Question: I have been working on a 'ListView' that allows me to display individual custom list objects, as well as group objects which contain the aforementioned individual list objects. At first I started by using an 'ExpandableListView', but I didn't like the way that it looked. Instead, I decided to use a 'Dialog' with a custom layout in order to display the children of a group object within my 'ListView', as shown below:

Here is the layout for my 'Dialog':
'''
<?xml version="1.0" encoding="utf-8"?>
<LinearLayout xmlns:android="http://schemas.android.com/apk/res/android"
android:layout_width="fill_parent"
android:layout_height="fill_parent"
android:orientation="vertical" >
<ListView
android:id="@+id/helmet_listview"
android:layout_width="fill_parent"
android:layout_height="fill_parent"
android:paddingTop="5dp"
android:cacheColorHint="@android:color/transparent"
android:choiceMode="multipleChoice"
android:layout_weight="1"
android:isScrollContainer="false">
</ListView>
<LinearLayout
android:id="@+id/btnHolderLL"
android:layout_width="match_parent"
android:layout_height="wrap_content"
android:orientation="horizontal" >
<Button
android:id="@+id/dismiss_button"
android:layout_width="0dp"
android:layout_height="wrap_content"
android:layout_weight="1"
android:paddingRight="1dp"
android:paddingLeft="1dp"
android:textColor="#FFFFFF"
android:background="@drawable/button_selector"
android:text="Dismiss"
android:clickable="true" />
</LinearLayout>
</LinearLayout>
'''
They layout is basically just a copy of the layout used for the main 'Activity' that contains the 'Listview', but while said 'Activity' contains the action bar, the 'Dialog' does not. So my question is, how do I go about adding a simple action bar with a title, as shown in the main 'Activity', to my 'Dialog'. As a side note, I also noticed that the 'ListView' in my 'Dialog' doesn't have any dividers. This is not as important as the action bar, but some insight into this would be appreciated as well.
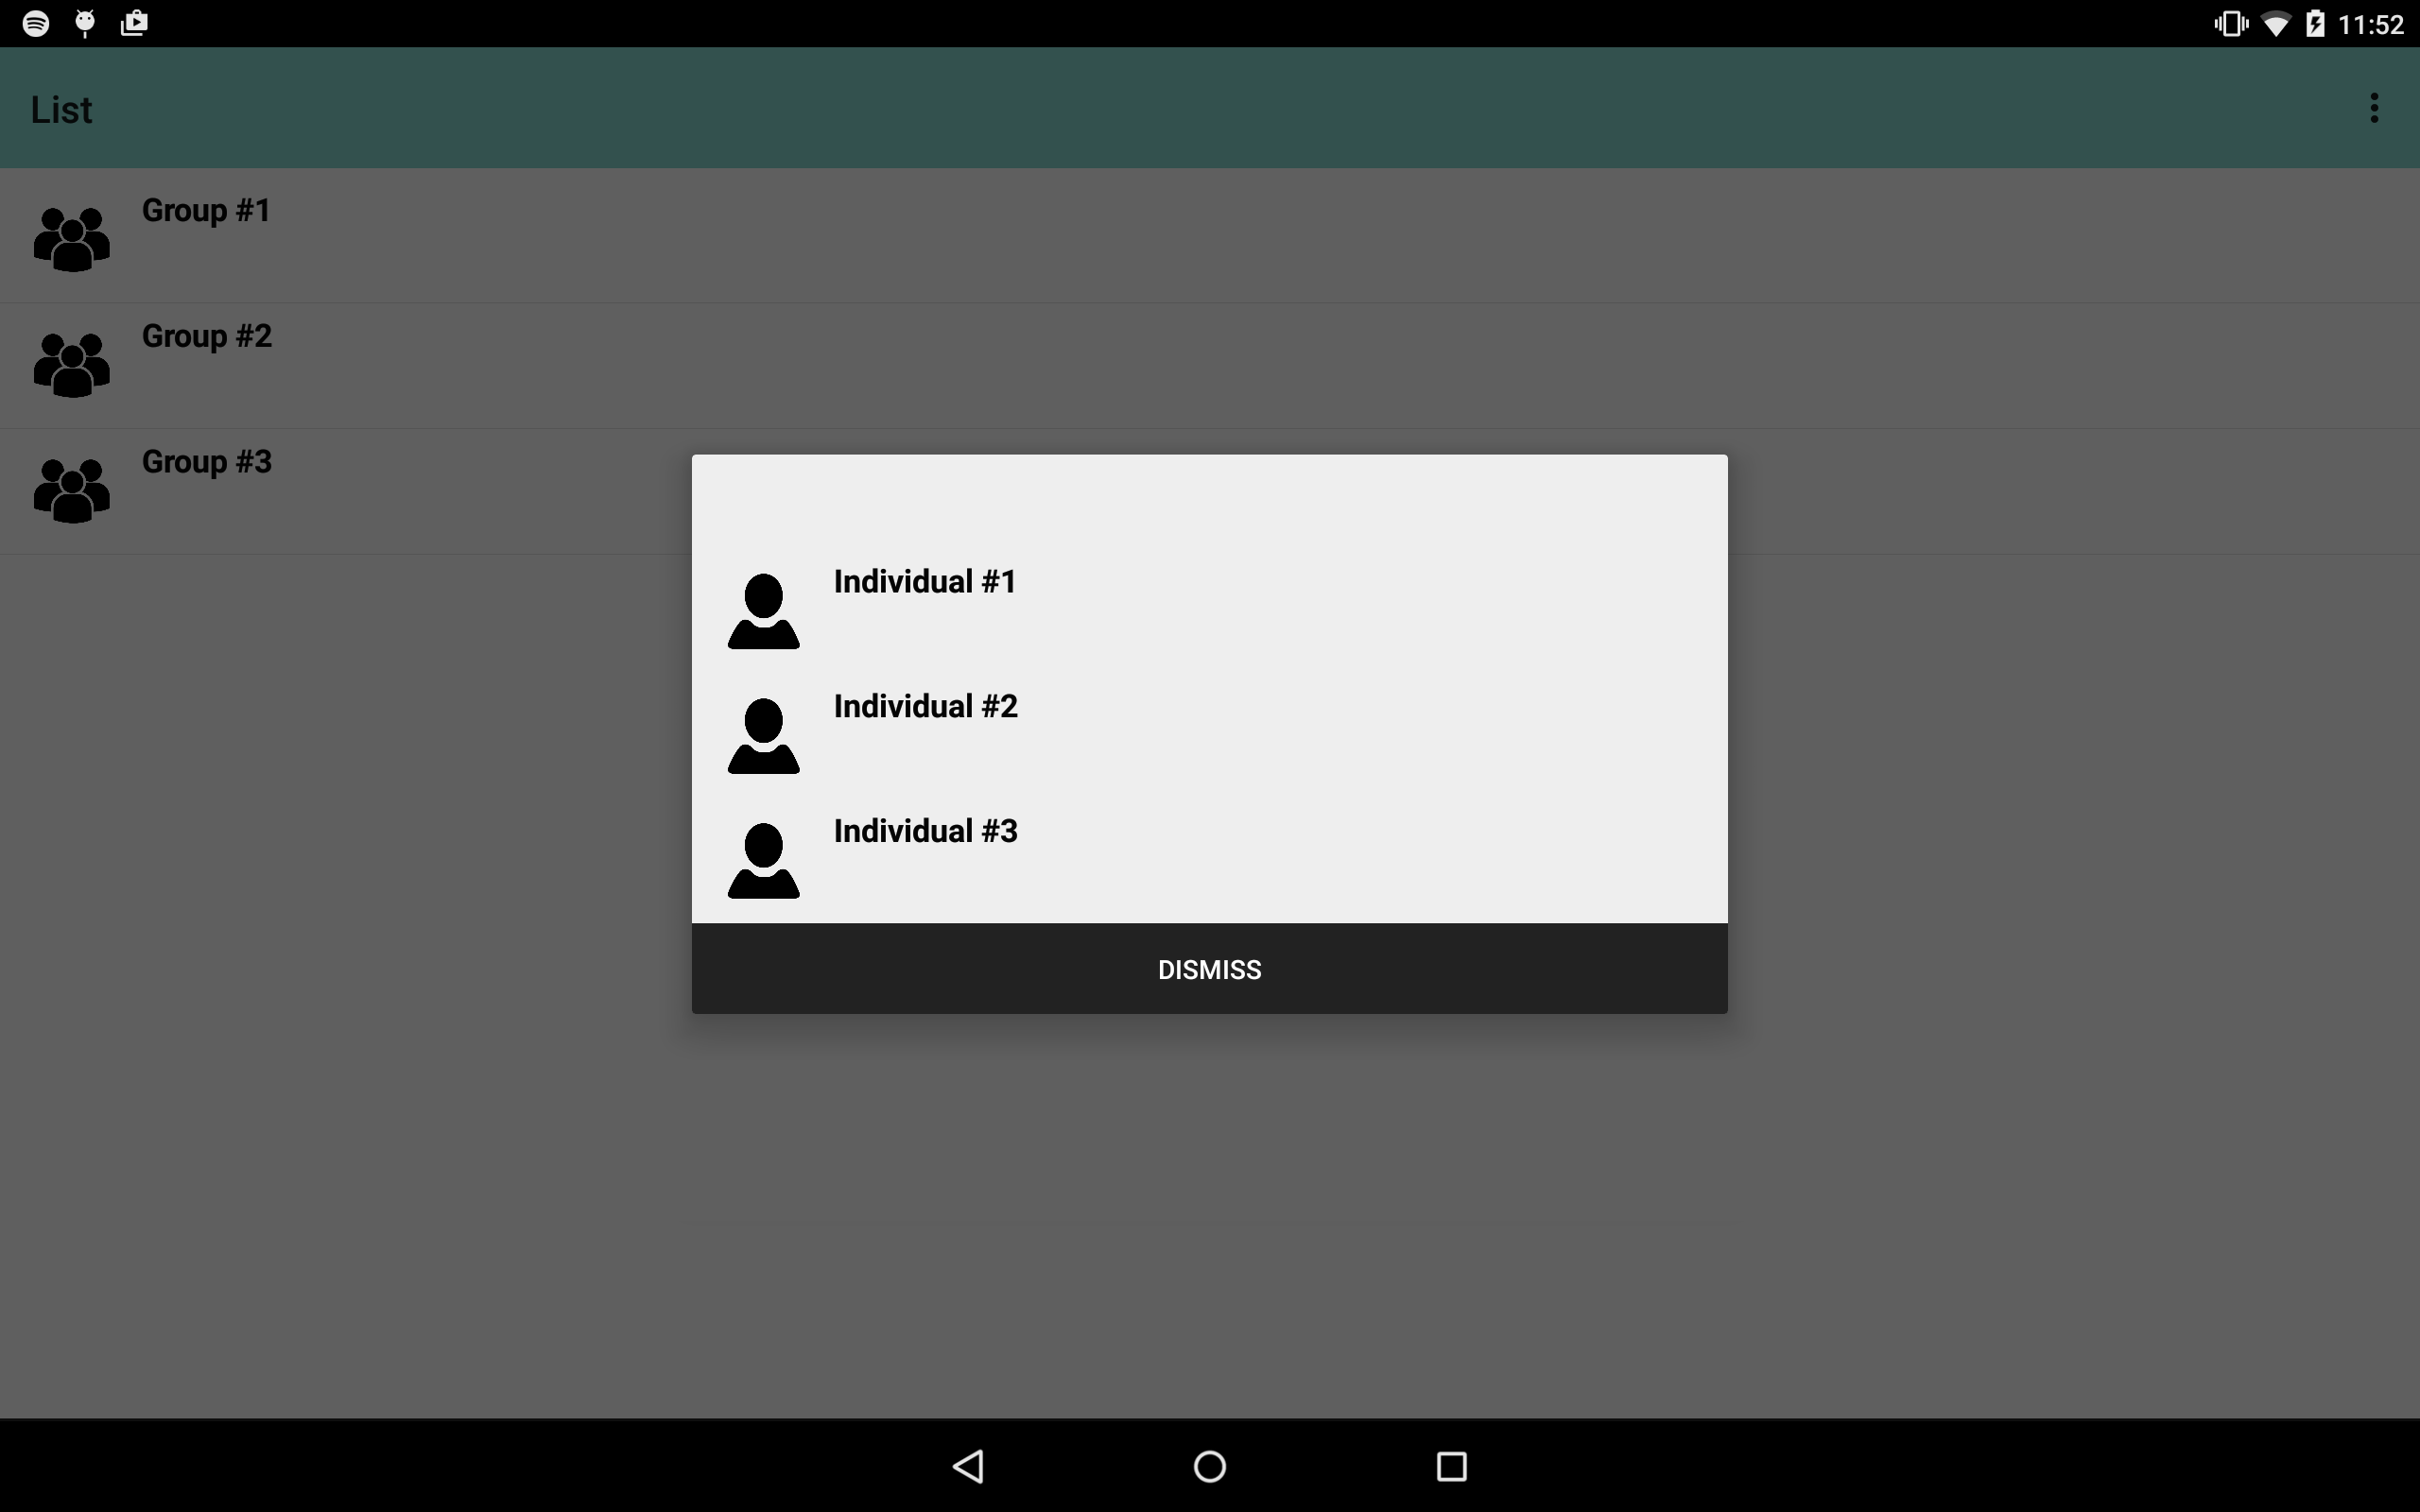
Answer: Wrap all with a relativelayout and insert another relativelayout as the actionbar with alignment top. You can align your main layout below the actionbar. If you want the shadow effect of material design, add elevation 8dp to the actionbar-like layout.